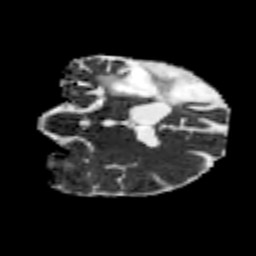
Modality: MD
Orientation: coronal
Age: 38
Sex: female
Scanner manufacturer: siemens
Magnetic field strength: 3 T
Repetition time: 8.2 s
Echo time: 0.099 s